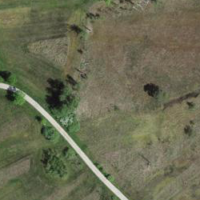
EUNIS habitat code: 16
Species observed at this site:
Angelica sylvestris